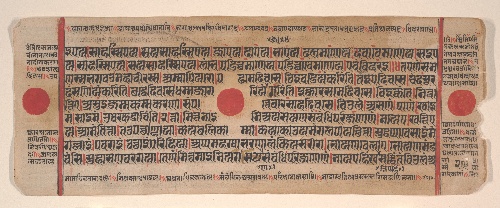
Artist: Bhadrabahu
Artist bio: Indian, died ca. 356 BCE
Date: 15th century
Object type: Folio
Classification: Paintings
Medium: Ink, opaque watercolor, and gold on paper
Culture: India (Gujarat)
Dimensions: (Average size .1–.71): 4 1/2 x 11 3/8 in. (11.4 x 28.9 cm)
Department: Asian Art
Credit line: Bequest of Cora Timken Burnett, 1956
Accession year: 1957
Repository: Metropolitan Museum of Art, New York, NY